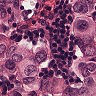
Metastatic tissue present: yes